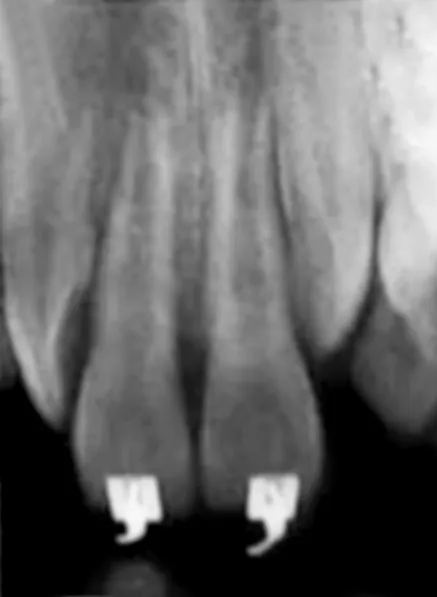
Periapical radiograph showing no bone resorption with proper alignment.
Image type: radiology (x_ray)